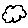
Label: cloud